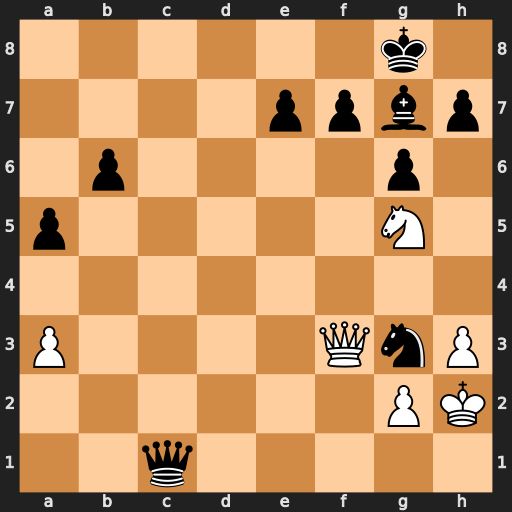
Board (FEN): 6k1/4ppbp/1p4p1/p5N1/8/P4QnP/6PK/2q5
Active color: w
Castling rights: -
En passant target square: -
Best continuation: Qxf7+ Kh8 Qe8+ Bf8 Qxf8#